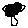
Label: tree